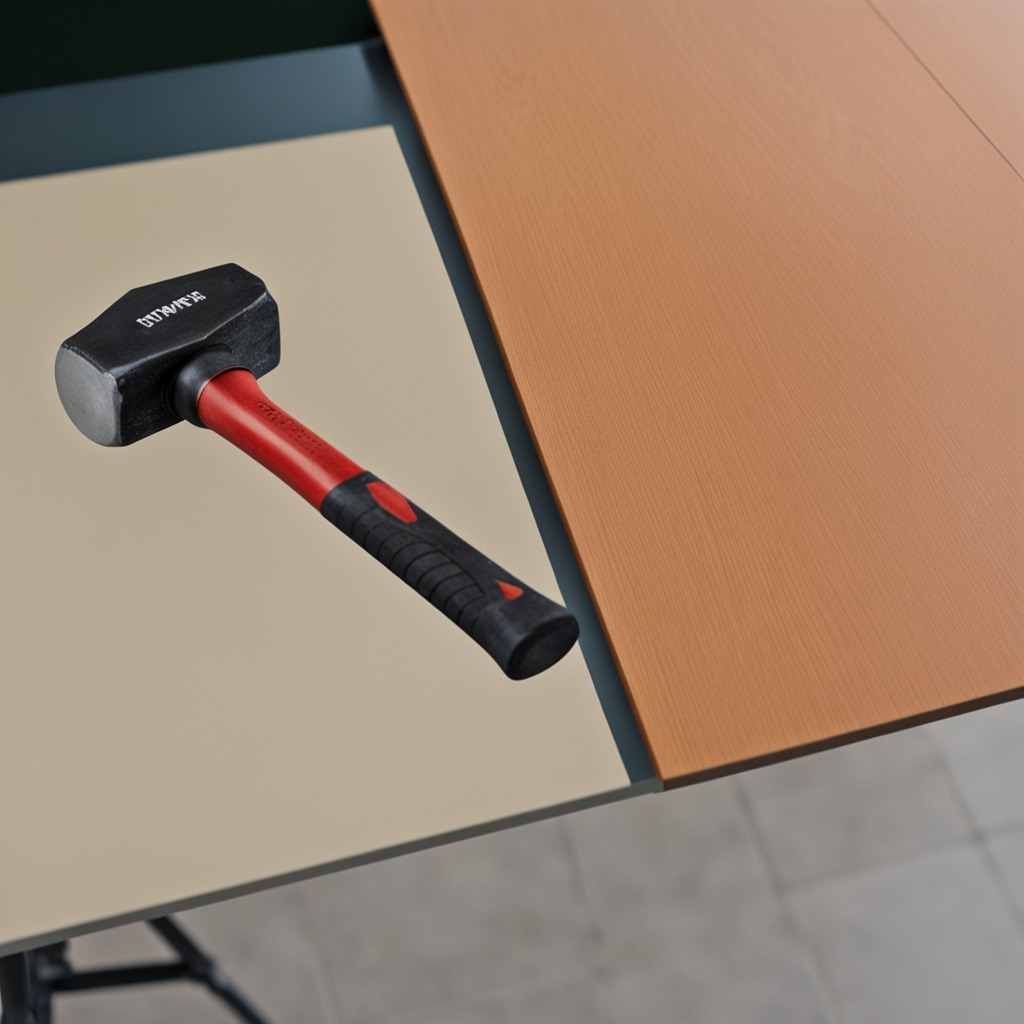
A hammer lying on the textured surface of the utility table.